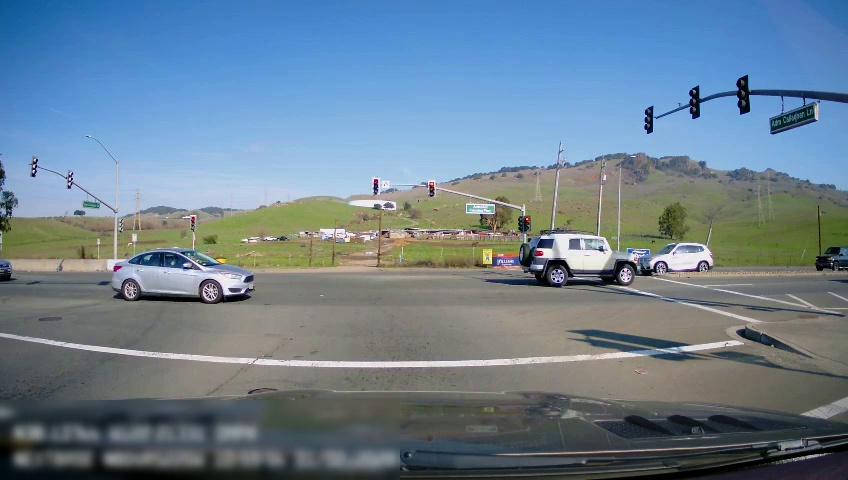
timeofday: Day
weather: Sunny
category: Drivable Space
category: Vehicles | SUV
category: Vehicles | SUV
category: Vehicles | SUV
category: Vehicles | Car
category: Vehicles | SUV
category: Lanes | Opposite Lane
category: Traffic | Lights
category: Traffic | Lights
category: Traffic | Lights
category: Traffic | Lights
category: Traffic | Lights
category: Traffic | Lights
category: Traffic | Lights
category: Traffic | Signs
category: Traffic | Lights
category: Traffic | Lights
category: Traffic | Signs
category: Traffic | Lights
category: Traffic | Lights
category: Traffic | Signs